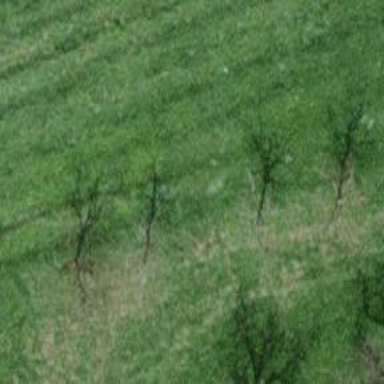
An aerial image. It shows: Broadleaved tree with lush foliage.